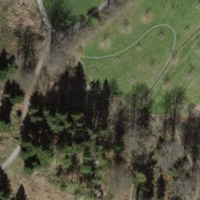
EUNIS habitat code: 44
Species observed at this site:
Aegopodium podagraria
Fagus sylvatica